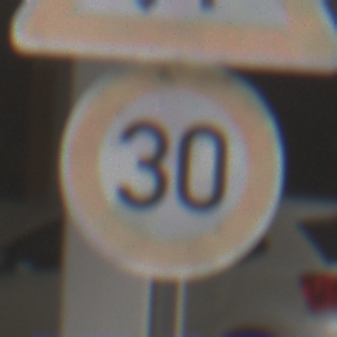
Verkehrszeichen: Geschwindigkeit30
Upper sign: Gegenverkehr
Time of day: Midday
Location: Roofed (Urban)
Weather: Overcast
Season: NotSpecified
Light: Artificial